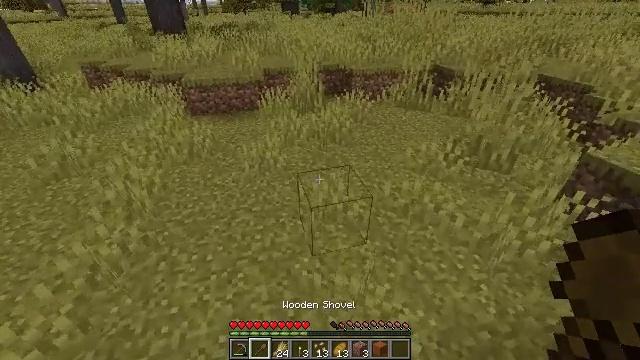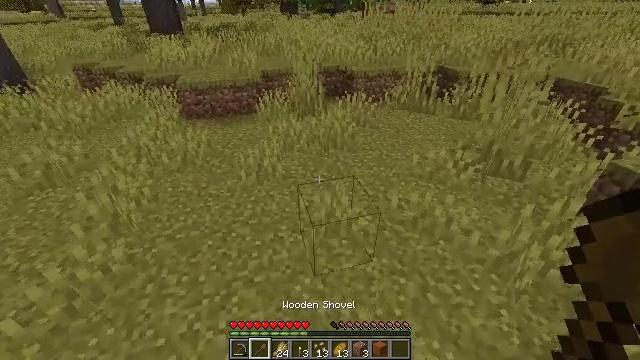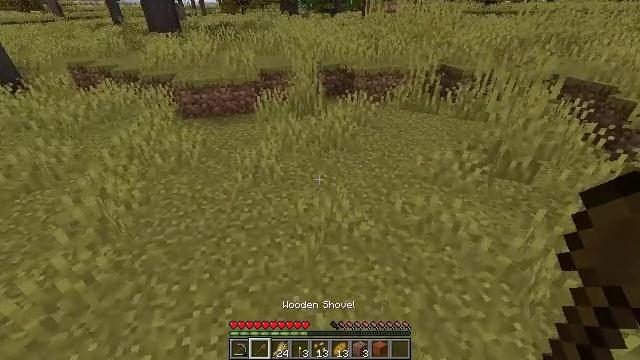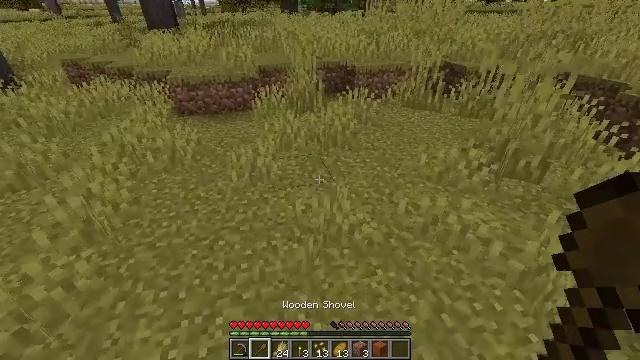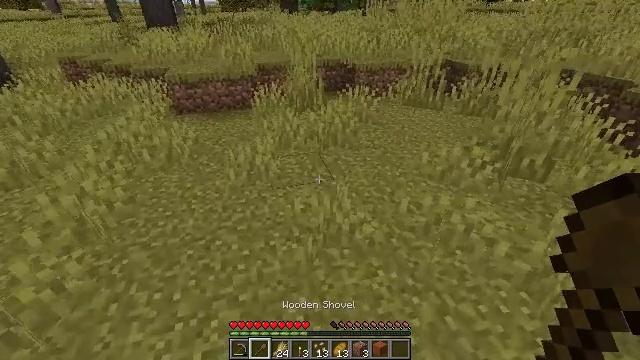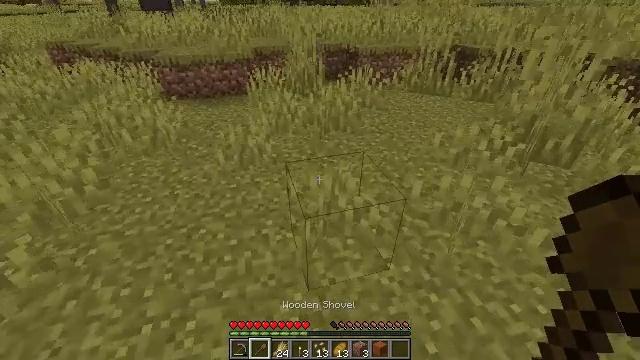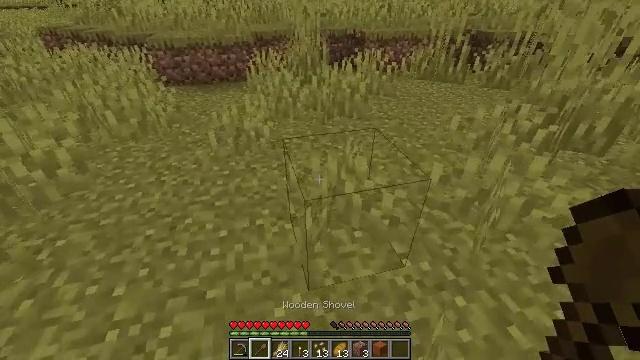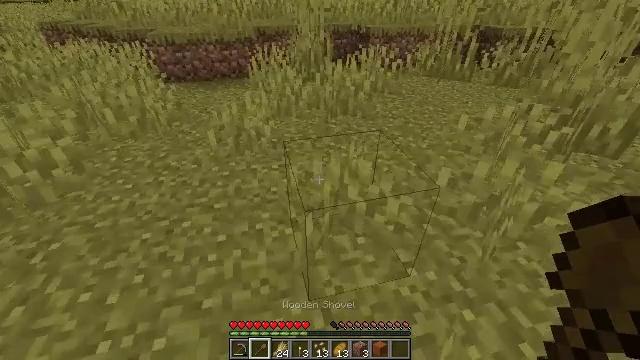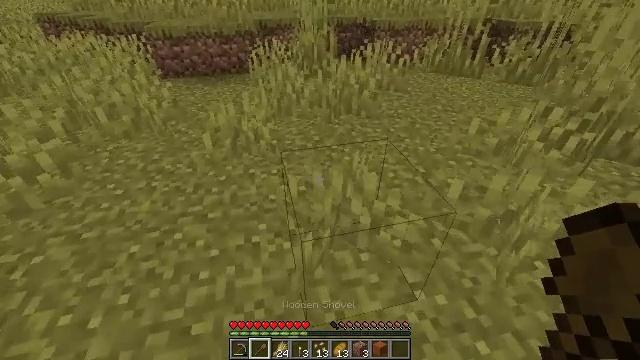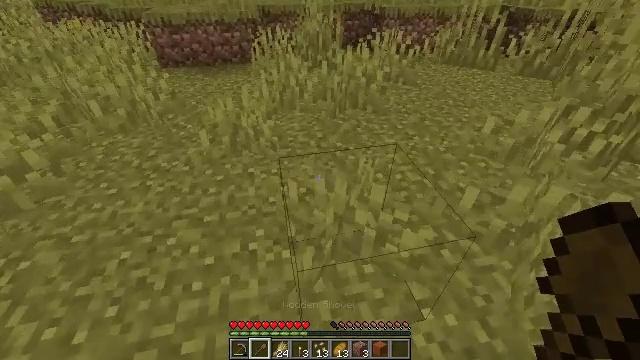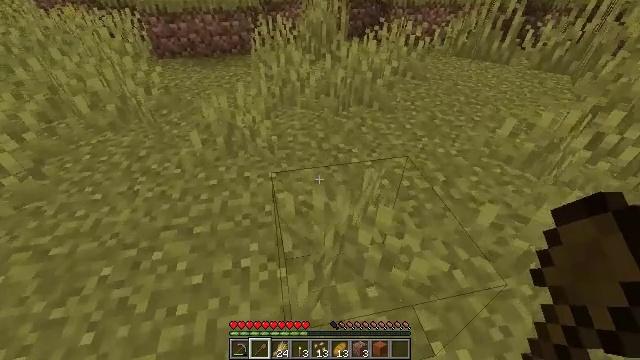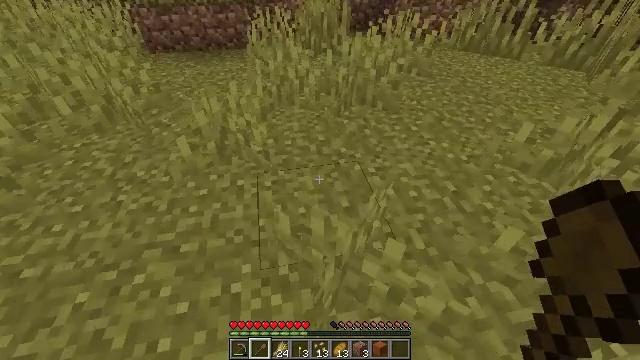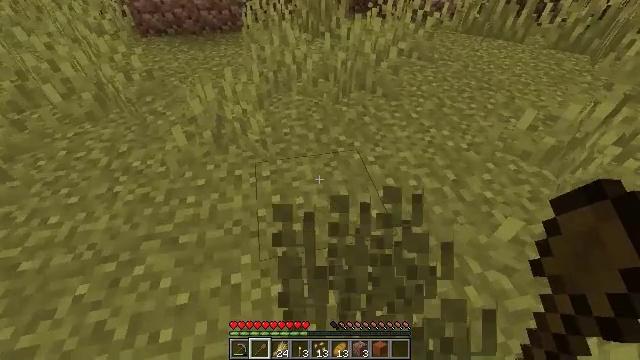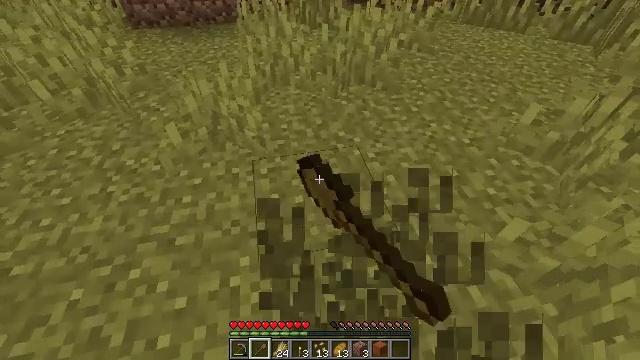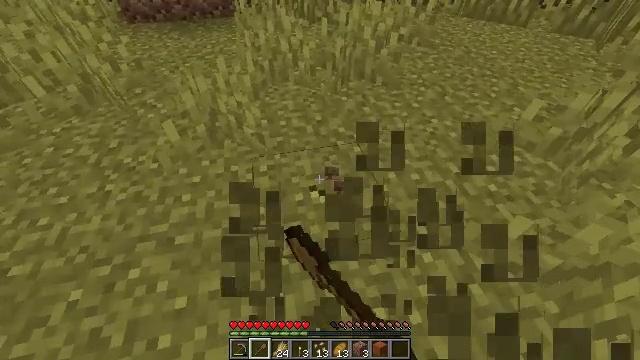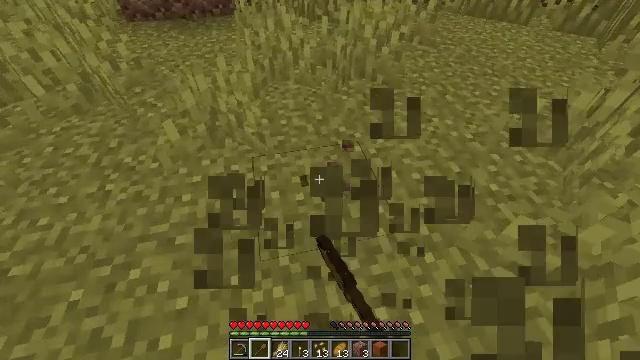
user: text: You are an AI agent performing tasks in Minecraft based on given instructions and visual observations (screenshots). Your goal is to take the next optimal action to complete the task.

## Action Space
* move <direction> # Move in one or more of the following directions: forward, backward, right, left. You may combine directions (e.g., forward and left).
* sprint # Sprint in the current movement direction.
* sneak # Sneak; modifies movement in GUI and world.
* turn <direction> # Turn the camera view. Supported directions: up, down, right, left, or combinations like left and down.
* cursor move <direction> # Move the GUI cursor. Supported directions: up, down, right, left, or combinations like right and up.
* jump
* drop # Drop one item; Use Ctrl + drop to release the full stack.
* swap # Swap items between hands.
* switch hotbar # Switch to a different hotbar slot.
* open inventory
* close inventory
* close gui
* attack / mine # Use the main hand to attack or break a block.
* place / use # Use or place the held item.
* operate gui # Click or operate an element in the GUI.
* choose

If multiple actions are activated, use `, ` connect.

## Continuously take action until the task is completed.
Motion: motion action
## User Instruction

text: Mine the grass in the plains.
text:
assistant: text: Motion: move forward
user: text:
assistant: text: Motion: move forward
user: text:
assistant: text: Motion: move forward
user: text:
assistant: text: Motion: move forward
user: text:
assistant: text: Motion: move forward
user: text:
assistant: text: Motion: move forward
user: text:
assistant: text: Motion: move forward
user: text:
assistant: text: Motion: move forward, turn down
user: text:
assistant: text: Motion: move forward, turn left and down
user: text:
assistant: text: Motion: move forward, turn down
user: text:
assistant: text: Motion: turn down
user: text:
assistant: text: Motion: turn down, attack / mine
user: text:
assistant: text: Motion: turn down, attack / mine
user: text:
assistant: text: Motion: turn down, attack / mine
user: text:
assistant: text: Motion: attack / mine
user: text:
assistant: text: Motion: attack / mine
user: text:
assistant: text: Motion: attack / mine